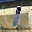
Label: 1